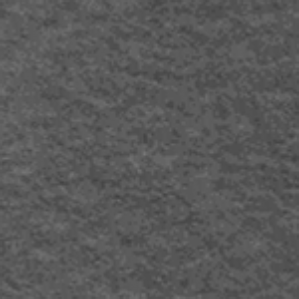
Label: frost